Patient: sex F, age 62
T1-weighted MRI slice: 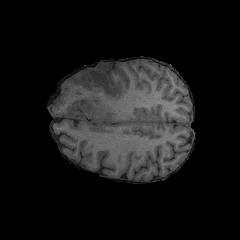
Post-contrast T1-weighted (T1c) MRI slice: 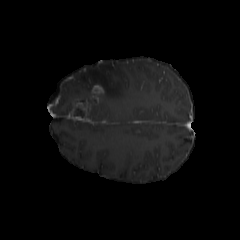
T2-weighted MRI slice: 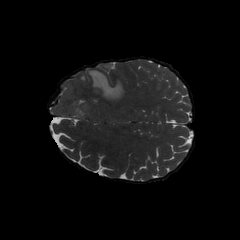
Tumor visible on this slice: yes
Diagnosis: Glioblastoma, IDH-wildtype
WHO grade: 4